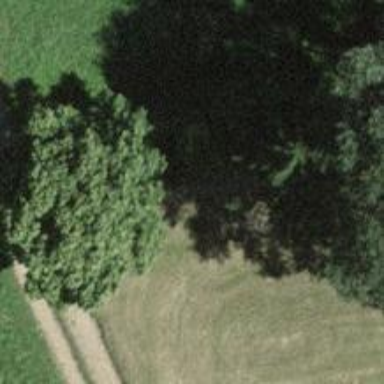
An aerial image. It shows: Bench.